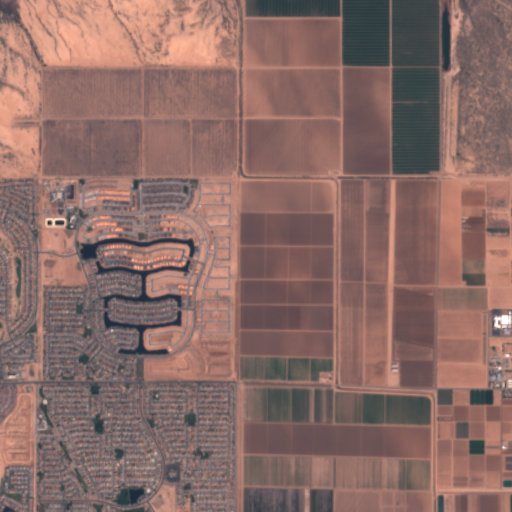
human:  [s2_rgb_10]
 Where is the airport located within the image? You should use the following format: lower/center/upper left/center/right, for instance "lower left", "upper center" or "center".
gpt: The airport is located in the lower right of the image.
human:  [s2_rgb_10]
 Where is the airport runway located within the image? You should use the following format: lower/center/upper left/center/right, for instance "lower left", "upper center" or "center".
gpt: The airport runway is located in the right of the image.
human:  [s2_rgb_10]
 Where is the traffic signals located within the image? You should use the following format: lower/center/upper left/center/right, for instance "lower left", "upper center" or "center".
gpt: The traffic signals is located in the lower left of the image.
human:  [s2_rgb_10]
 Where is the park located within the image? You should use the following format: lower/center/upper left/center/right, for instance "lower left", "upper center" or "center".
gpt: There is no park in the image.